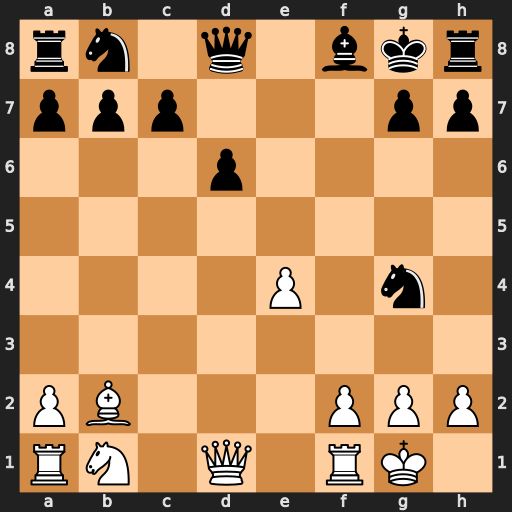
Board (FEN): rn1q1bkr/ppp3pp/3p4/8/4P1n1/8/PB3PPP/RN1Q1RK1
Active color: w
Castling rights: -
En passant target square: -
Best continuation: Qd5#